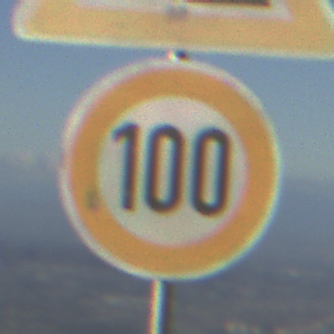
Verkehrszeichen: Geschwindigkeit100
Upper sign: Arbeitsstelle
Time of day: SunriseSunset
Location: Outdoor (Nature)
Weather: PartlyCloudy
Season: NotSpecified
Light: Natural